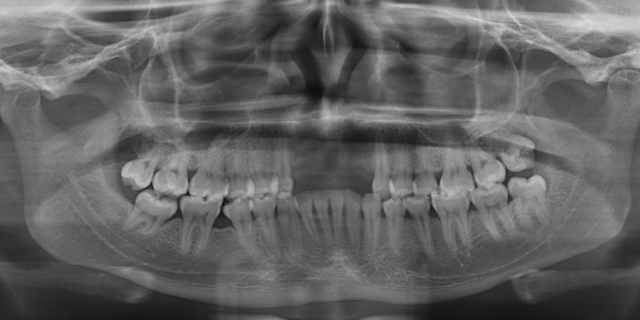
adult